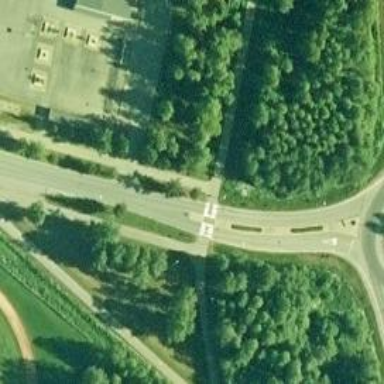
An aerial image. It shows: Uncontrolled road crossing.